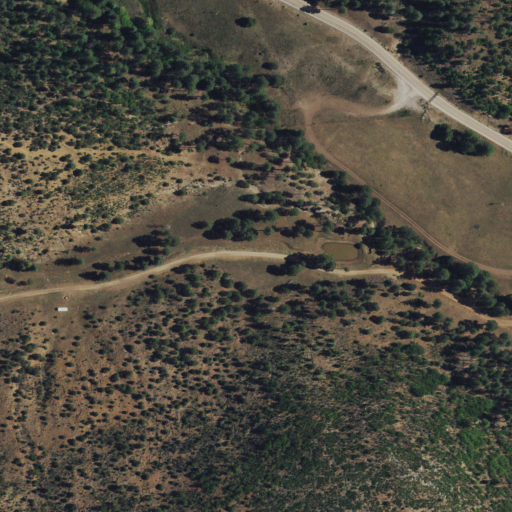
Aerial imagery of valley in New Mexico named Bridge Canyon containing shrub, evergreen forest, open development, and grassland